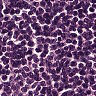
Metastatic tissue present: no